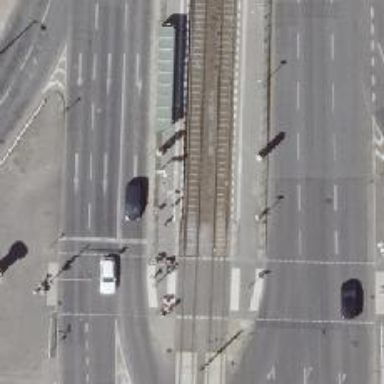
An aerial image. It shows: Tram stop.